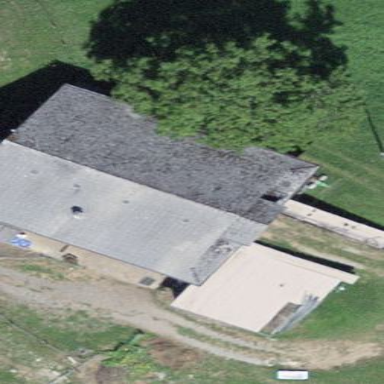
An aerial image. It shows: Rural barn.